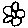
Label: flower